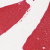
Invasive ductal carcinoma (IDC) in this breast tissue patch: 0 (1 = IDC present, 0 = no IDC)